Interaction volume radius: 5 \u00c5
Interaction volume height: 25 \u00c5
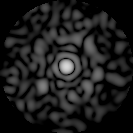
Disorder parameter: 0.8452